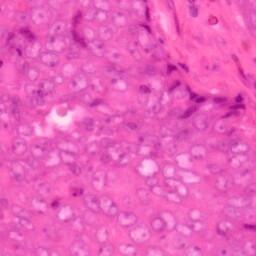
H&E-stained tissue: Colon